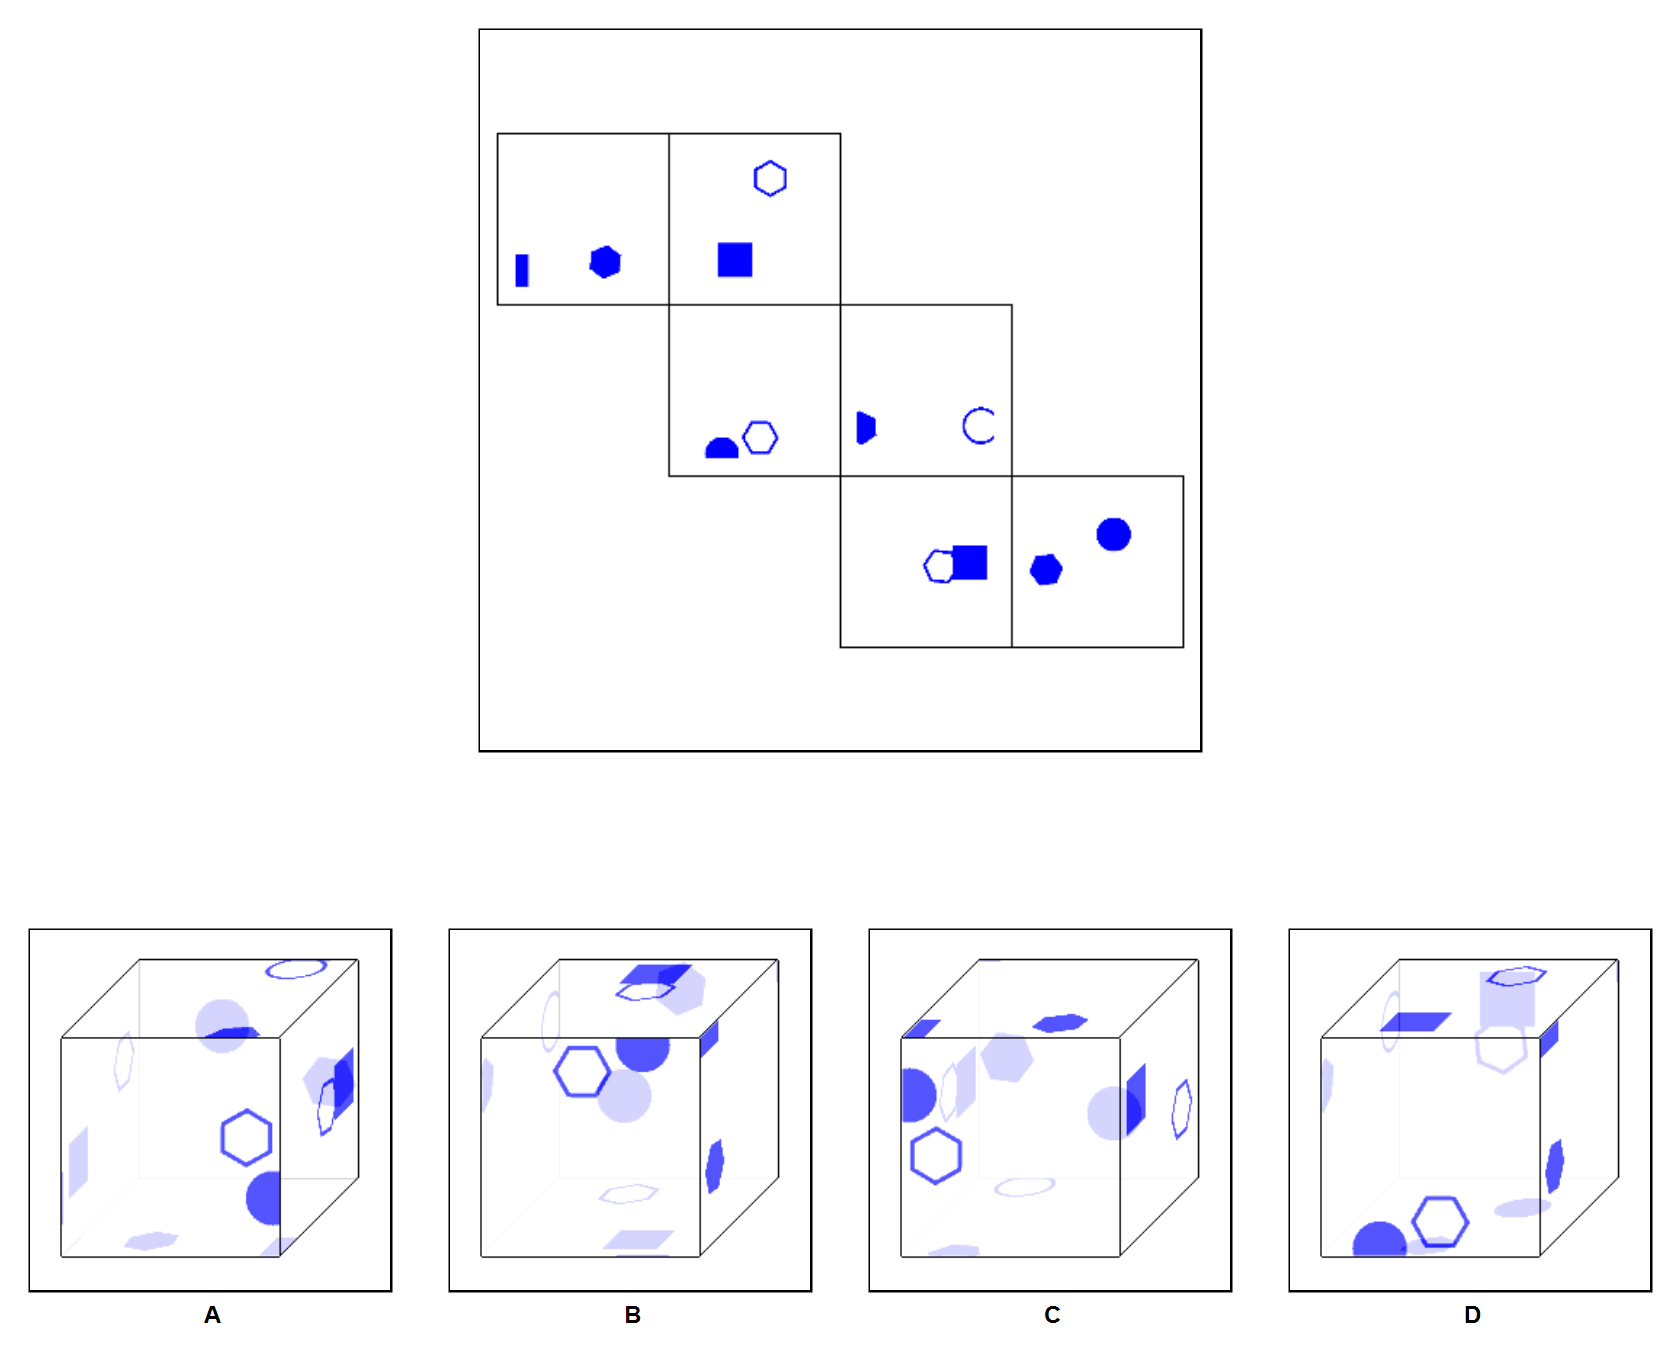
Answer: D